Question: How can i implement a design like this image

i searched a lot and didn't find anything useful. Can anyone give me a starting point to create an interface like this?
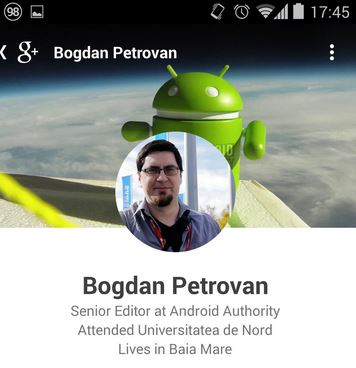
Answer: There is some source library that dose just what you need .
Please follow below link . I hope it helps you .
<URL>